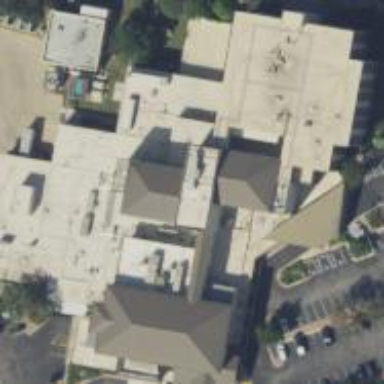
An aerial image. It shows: Hospital building.